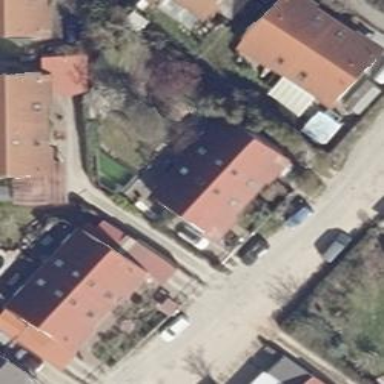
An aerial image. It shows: Residential house with gabled roof made of red roof tiles. The roof is oriented along the building.